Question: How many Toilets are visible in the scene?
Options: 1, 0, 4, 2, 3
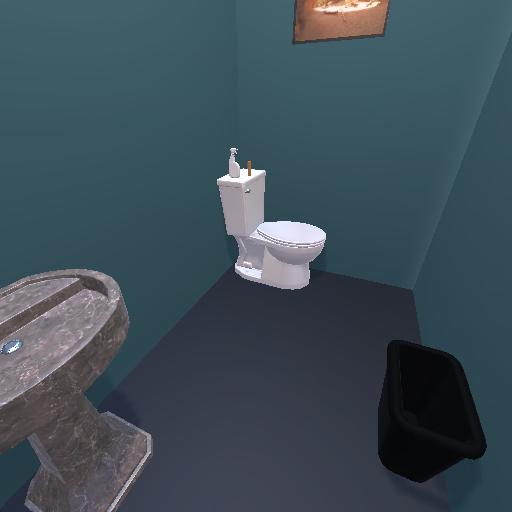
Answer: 1